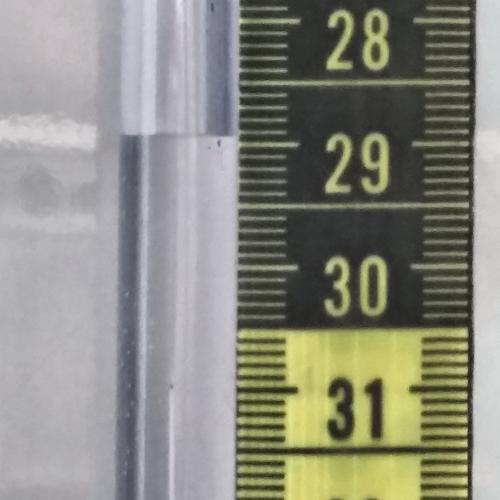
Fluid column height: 29.0 cm